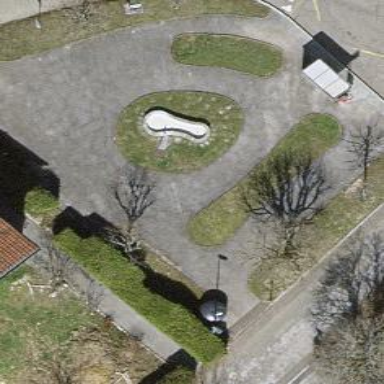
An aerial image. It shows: Beautiful fountain.